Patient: sex M, age 57
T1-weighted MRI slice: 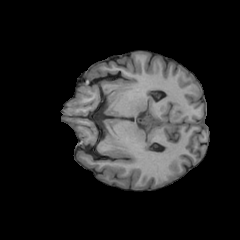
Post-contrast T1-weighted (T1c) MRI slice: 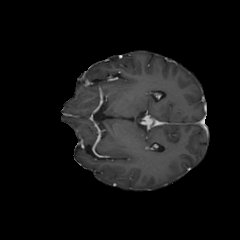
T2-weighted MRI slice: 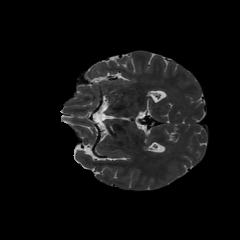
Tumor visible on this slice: no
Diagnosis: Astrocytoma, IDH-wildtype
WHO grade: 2